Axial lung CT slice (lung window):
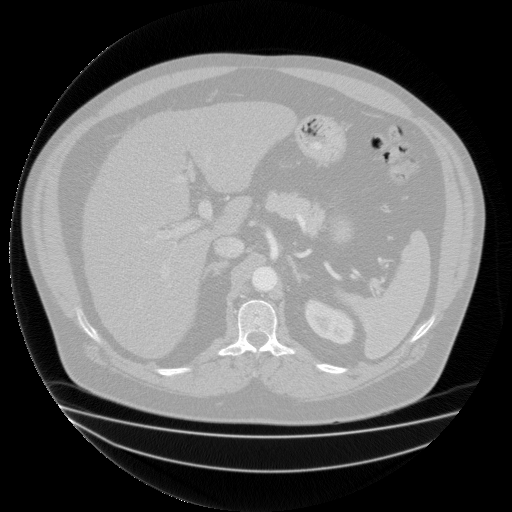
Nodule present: no